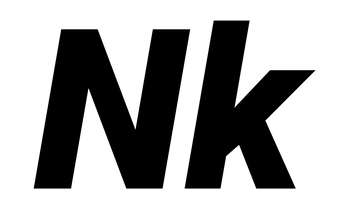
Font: Roboto-Italic_Black_Italic